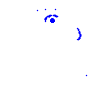
Particle: pion